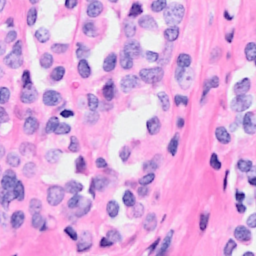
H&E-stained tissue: Breast